Question: I got the following code for a project:
<URL>
'''
<div id="result1" class="divinfo">
<p style="font-size: 35px;">Hydrogene</p>
<p>Nombre de protons : 1</p>
<p>Nombre de nucleons : 1</p>
<p>Nombre de neutrons : 0</p>
<p>Famille : Metaux alcalins</p>
<p>Groupe : Non Metaux</p>
<p class="elec">Electronegativite :</p>
<p>Configuration electronique : 1s<sup>1</sup></p>
<p class="tempfus">Temperature de fusion :</p>
<p class="tempvap">Temperature de vaporisation :</p>
<p>Bloc s</p>
<p>Annee de decouverte : 1766</p>
</div>
<div id="result2" class="divinfo">
<p style="font-size: 35px;">Helium</p>
<p>Nombre de protons : 2</p>
<p>Nombre de nucleons : 4</p>
<p>Nombre de neutrons : 2</p>
<p>Famille : Gaz nobles</p>
<p>Groupe : Non Metaux</p>
<p class="elec">Electronegativite :</p>
<p>Configuration electronique :</p>
<p class="tempfus">Temperature de fusion :</p>
<p class="tempvap">Temperature de vaporisation :</p>
<p>Bloc s</p>
<p>Annee de decouverte : 1895</p>
</div>
'''
'''
sup{
font-size: 15px;
position: relative;
left: 15px;
}
'''
It's an interactive periodic table (Chemistry) where the logic is : you click on an element (e.g. Hydrogen) and it makes appear a div with information.
The problem is that the exponent text in information's div shifts right so much.
1. Go to the codepen (because the code is too many long to write it here).
2. Then click on "H" (Hydrogen) element's cell of the table.
3. Scroll down and you'll see the information's div which is surrounded by purple and inside " Configuration electronique : " (I'm originally French) and the exponent which shifts right so much.
Scroll down the HTML code to the line 190, you'll see the whole div.

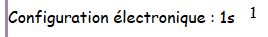
Answer: I think I have a solution for your Problem!
I inspected the 'sup' and saw this:
<URL>
Change your CSS to this:
'''
sup {
font-size: 15px;
position: relative;
left: 5px;
}
'''